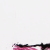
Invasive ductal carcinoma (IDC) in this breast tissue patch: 0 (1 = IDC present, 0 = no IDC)